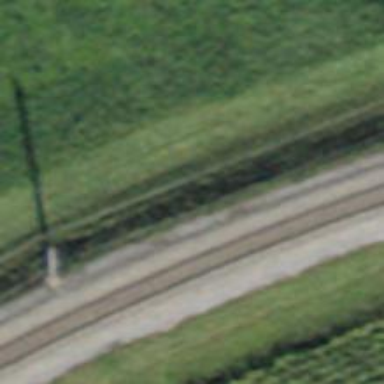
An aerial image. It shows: Narrow-gauge railway with electrified contact line.